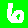
Digit: 6